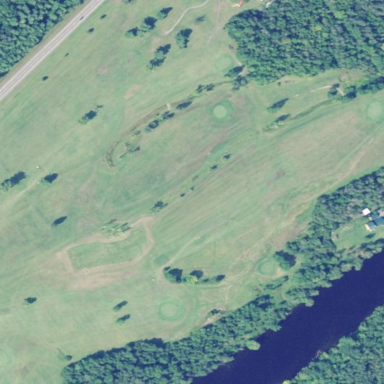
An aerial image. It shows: Golf course surrounded by greenery.